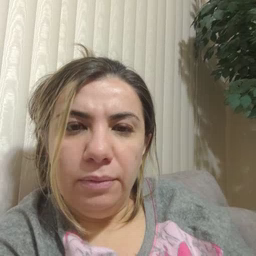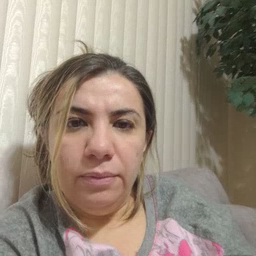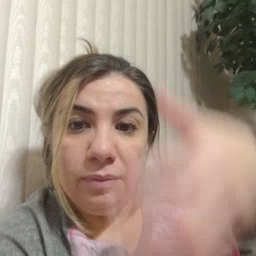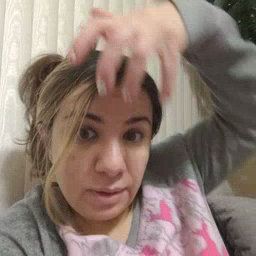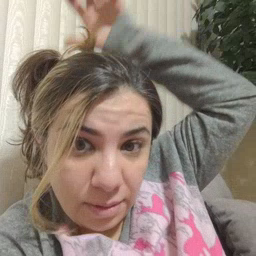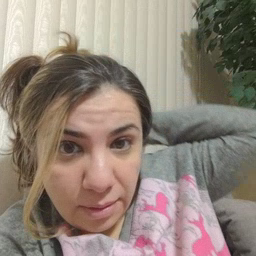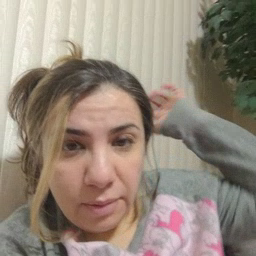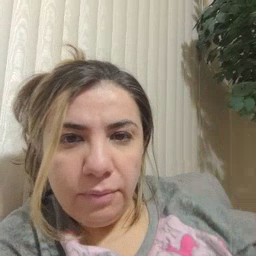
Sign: lion